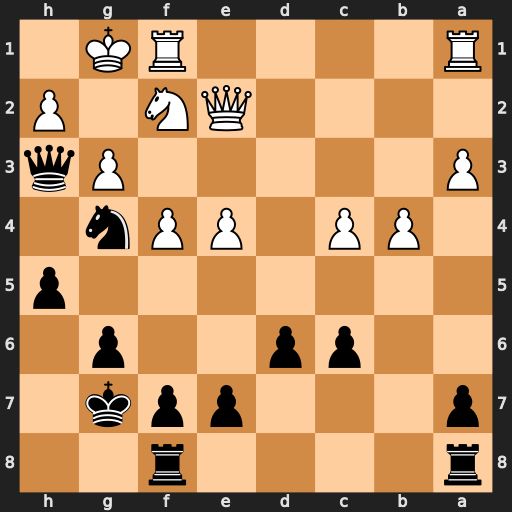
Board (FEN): r4r2/p3ppk1/2pp2p1/7p/1PP1PPn1/P5Pq/4QN1P/R4RK1
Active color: b
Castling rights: -
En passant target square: -
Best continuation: Qxh2#